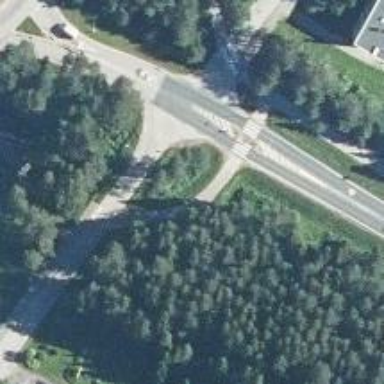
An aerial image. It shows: Asphalt cycleway with zebra crossing.